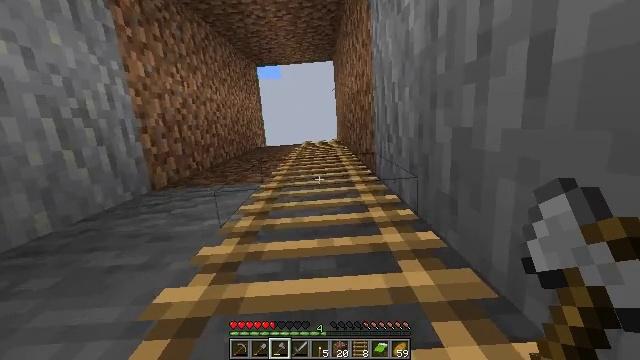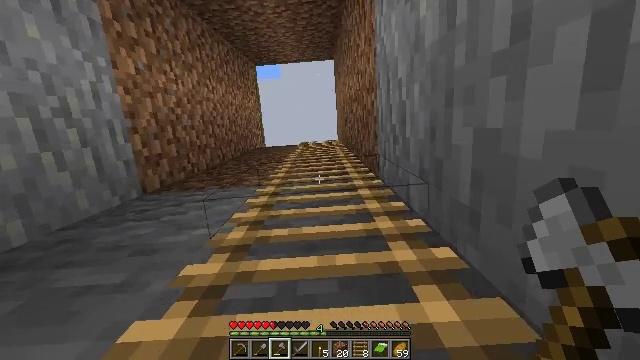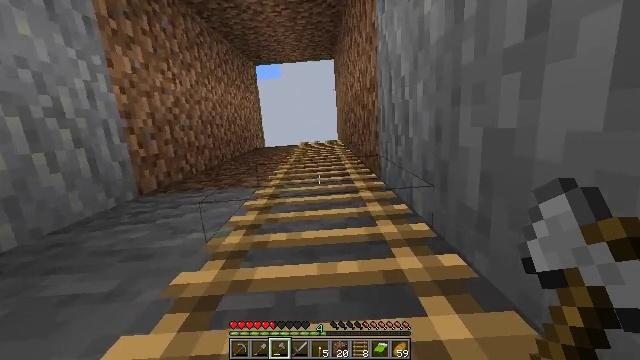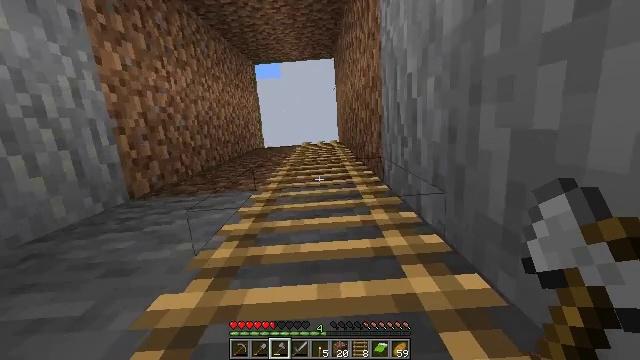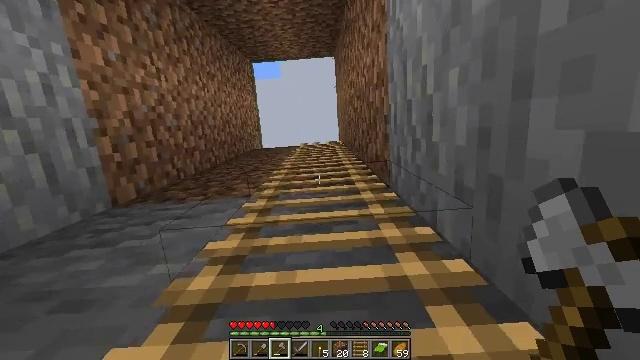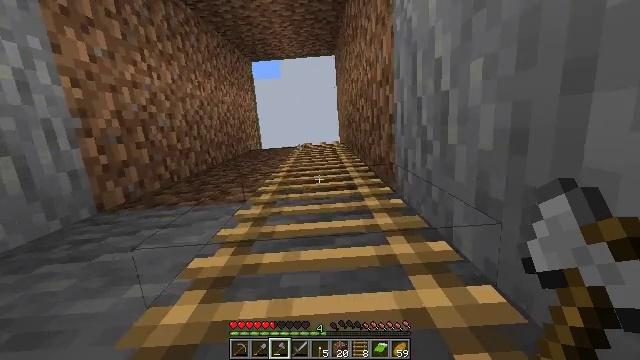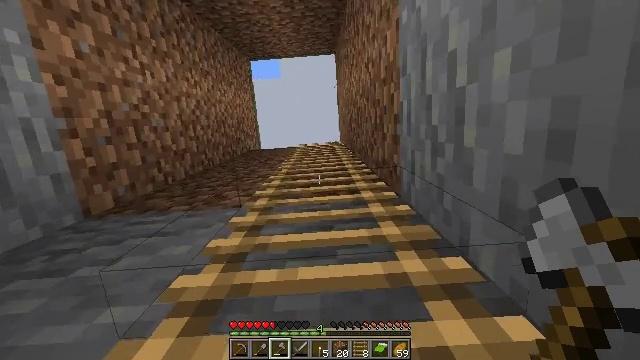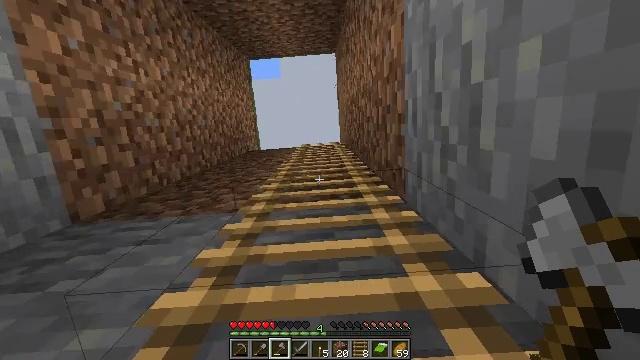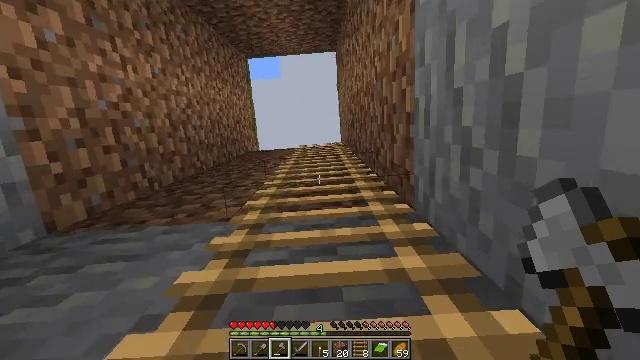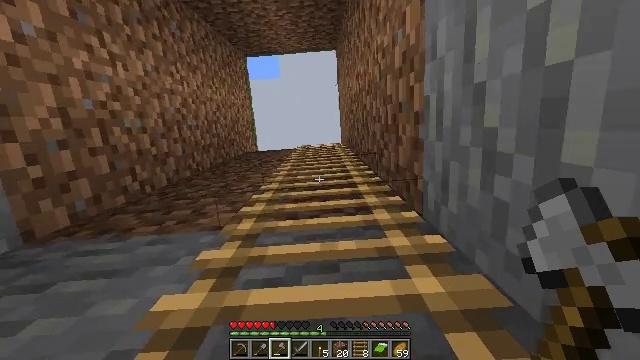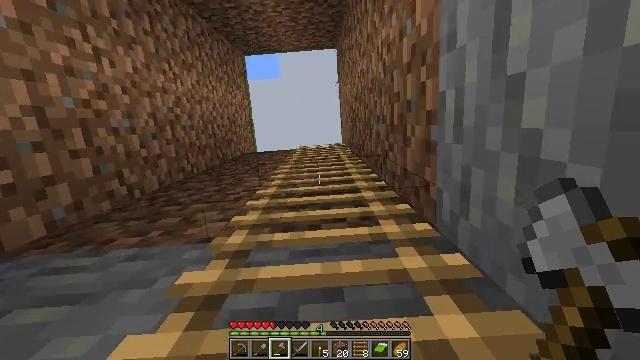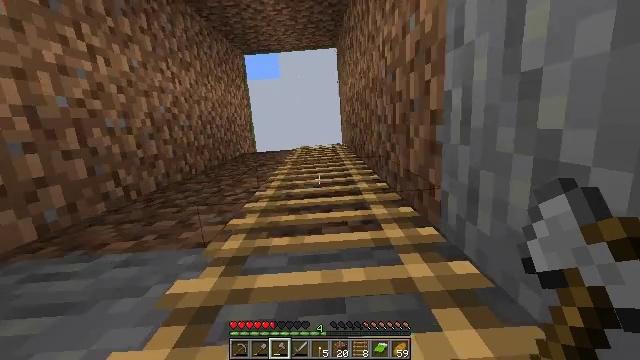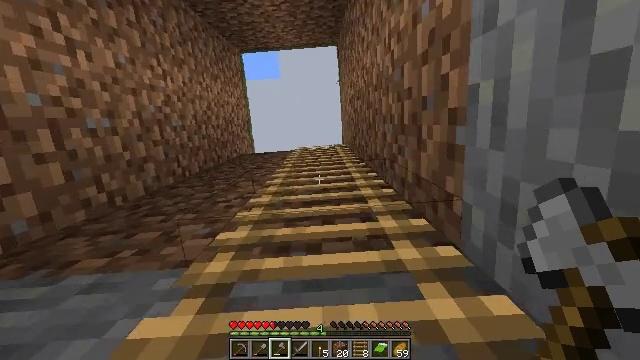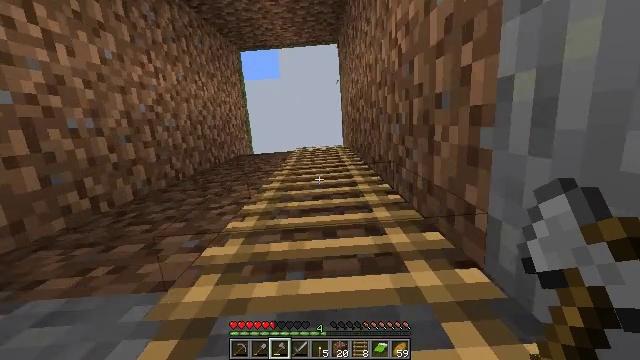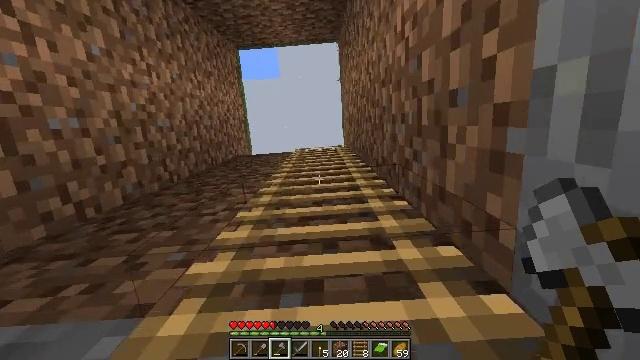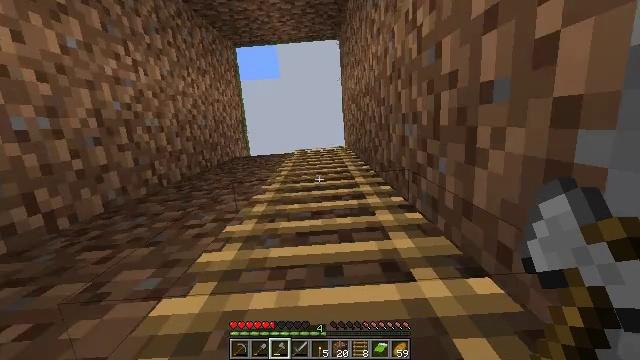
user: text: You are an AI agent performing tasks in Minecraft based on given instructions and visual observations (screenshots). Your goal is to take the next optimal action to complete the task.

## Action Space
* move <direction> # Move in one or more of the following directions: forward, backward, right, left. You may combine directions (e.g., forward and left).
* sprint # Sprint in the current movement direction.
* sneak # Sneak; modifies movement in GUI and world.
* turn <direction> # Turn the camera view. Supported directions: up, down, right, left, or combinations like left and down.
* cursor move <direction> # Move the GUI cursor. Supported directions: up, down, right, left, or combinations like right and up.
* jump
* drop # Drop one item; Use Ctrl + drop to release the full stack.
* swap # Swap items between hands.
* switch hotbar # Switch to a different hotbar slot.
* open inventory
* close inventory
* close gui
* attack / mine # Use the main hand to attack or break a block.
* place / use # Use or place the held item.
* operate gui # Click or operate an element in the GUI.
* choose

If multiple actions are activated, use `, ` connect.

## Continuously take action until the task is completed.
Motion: motion action
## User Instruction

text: Drop a ladder.
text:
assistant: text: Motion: move forward, jump
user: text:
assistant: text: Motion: move forward, jump
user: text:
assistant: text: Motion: move forward, jump
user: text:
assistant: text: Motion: move forward, jump
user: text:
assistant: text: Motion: move forward, jump
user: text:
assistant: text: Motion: move forward, jump
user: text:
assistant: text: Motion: move forward, jump
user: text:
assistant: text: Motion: move forward, jump
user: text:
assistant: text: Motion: move forward, jump
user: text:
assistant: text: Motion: move forward, jump
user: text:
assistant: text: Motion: move forward, jump
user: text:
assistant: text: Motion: move forward, jump
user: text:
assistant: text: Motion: move forward, jump
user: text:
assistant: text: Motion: move forward, jump
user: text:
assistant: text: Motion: move forward, jump
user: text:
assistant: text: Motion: move forward, jump
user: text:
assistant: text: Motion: move forward, turn down, jump
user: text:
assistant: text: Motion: move forward, jump
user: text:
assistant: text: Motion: move forward, turn down, jump
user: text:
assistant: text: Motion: move forward, turn down, jump
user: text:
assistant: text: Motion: move forward, jump
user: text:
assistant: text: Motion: move forward, jump
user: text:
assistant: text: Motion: move forward, jump
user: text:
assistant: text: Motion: move forward, jump
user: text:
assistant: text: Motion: move forward, jump
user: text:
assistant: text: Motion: move forward, jump
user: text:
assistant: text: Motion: move forward, jump
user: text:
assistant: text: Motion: move forward, turn down, jump
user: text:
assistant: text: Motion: move forward, turn down, jump
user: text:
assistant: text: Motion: move forward, turn left and down, jump